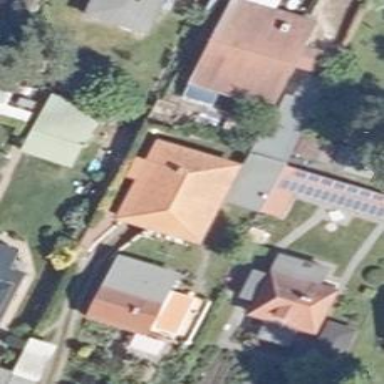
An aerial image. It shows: Detached building.